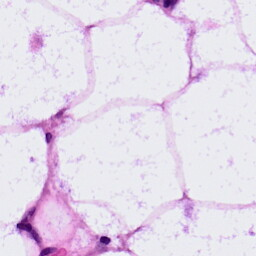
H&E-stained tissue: LymphNode